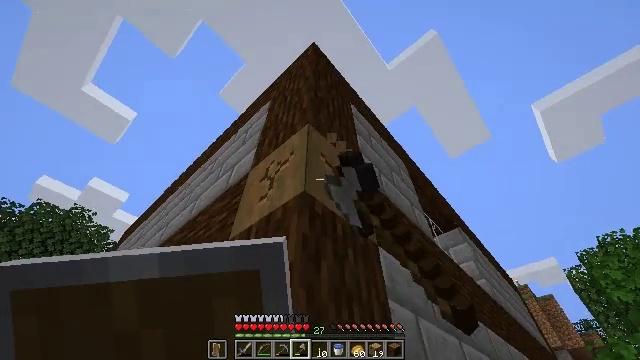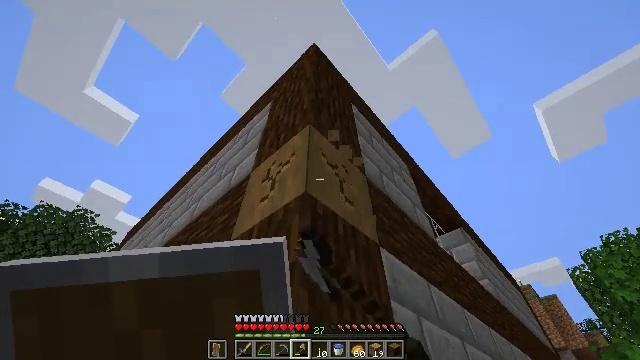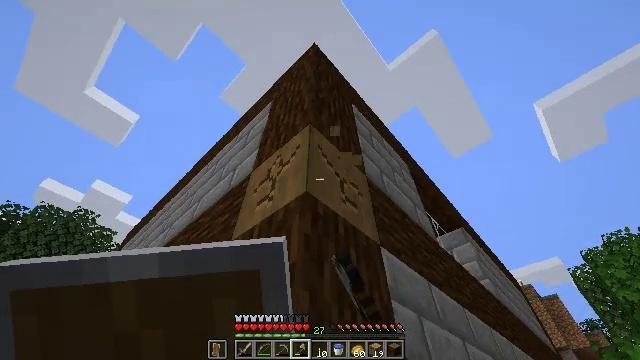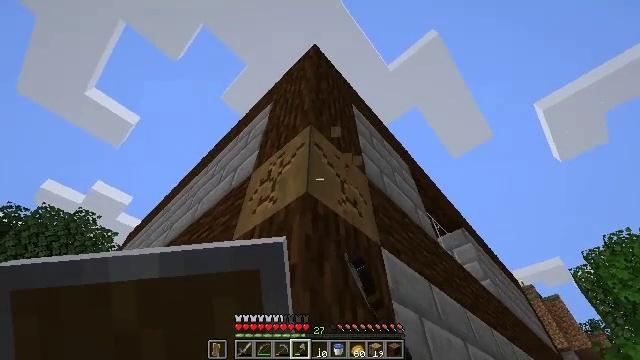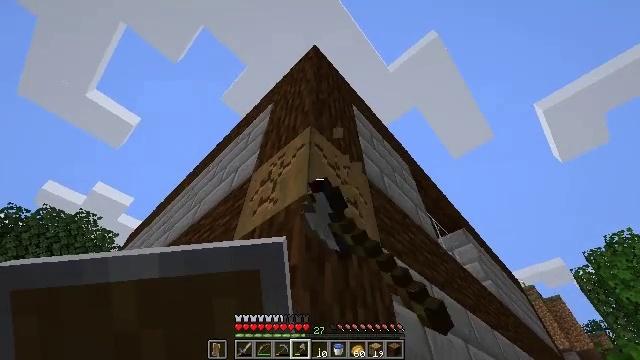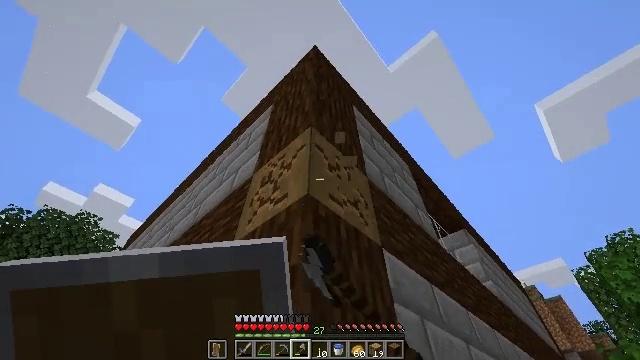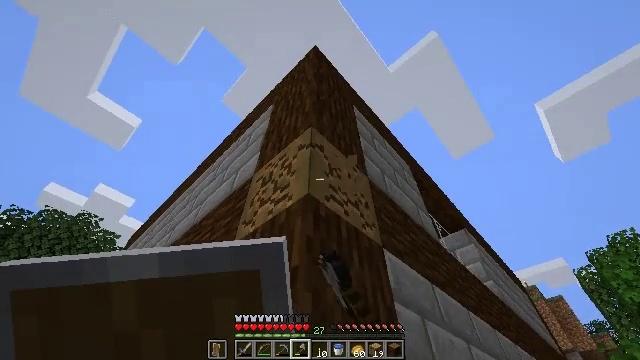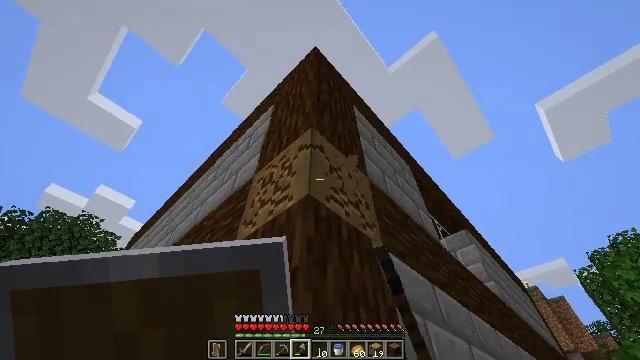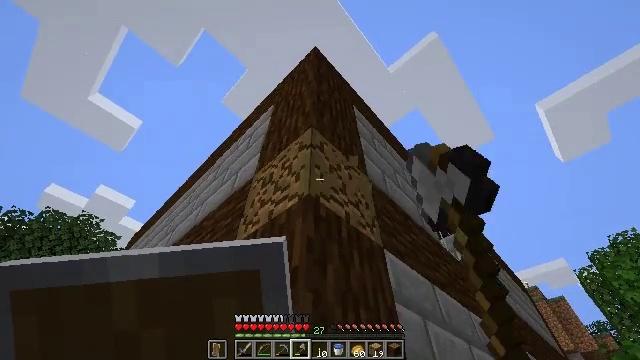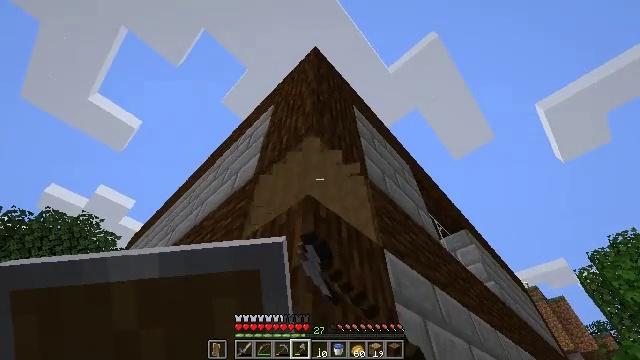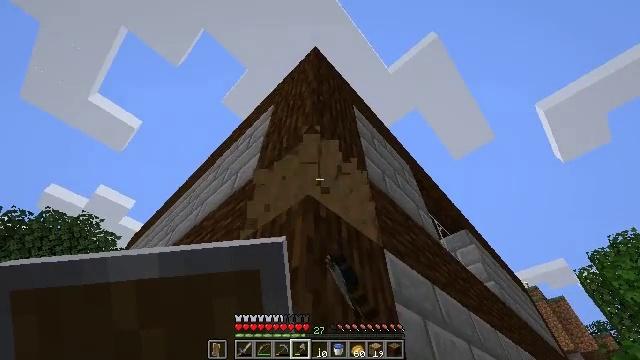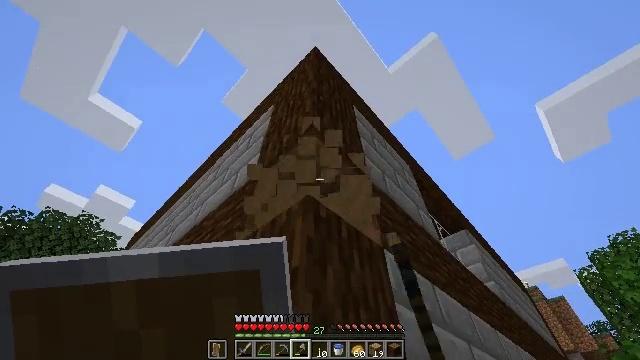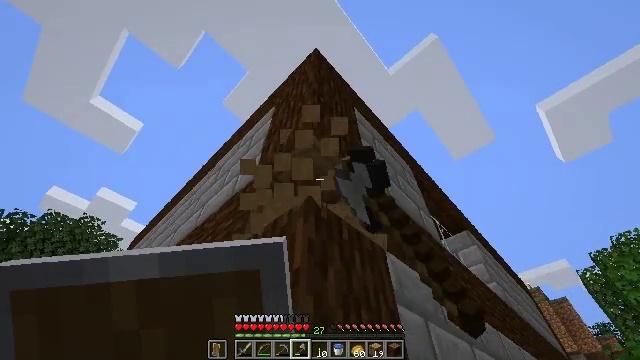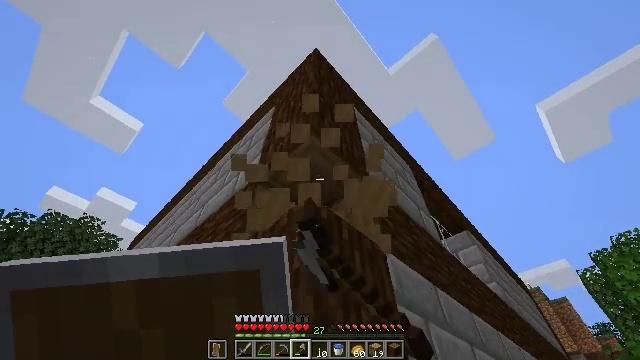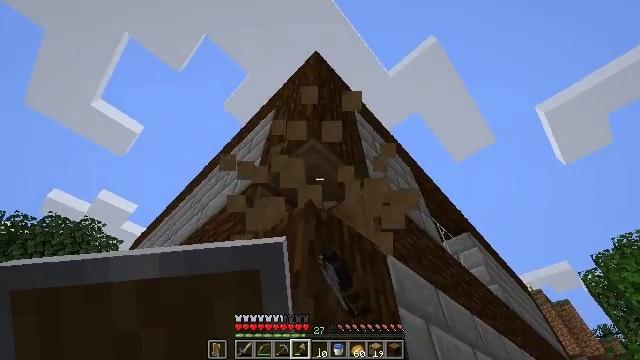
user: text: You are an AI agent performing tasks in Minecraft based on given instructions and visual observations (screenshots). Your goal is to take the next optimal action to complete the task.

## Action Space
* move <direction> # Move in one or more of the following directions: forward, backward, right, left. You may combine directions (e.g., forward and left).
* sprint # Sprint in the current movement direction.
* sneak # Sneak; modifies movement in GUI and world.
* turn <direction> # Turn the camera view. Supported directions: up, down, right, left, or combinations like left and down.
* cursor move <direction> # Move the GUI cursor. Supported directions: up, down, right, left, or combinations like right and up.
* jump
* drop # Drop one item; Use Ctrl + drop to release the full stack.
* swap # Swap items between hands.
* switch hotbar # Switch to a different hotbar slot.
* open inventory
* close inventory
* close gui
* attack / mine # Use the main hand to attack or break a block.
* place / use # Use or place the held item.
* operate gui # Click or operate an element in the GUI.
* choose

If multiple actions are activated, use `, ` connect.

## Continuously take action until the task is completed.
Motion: motion action
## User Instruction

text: Gather stripped spruce log from the tree.
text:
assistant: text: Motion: attack / mine
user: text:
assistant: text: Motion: attack / mine
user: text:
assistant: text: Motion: attack / mine
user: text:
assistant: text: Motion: attack / mine
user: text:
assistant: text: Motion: attack / mine
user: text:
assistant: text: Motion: attack / mine
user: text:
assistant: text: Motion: attack / mine
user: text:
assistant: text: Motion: attack / mine
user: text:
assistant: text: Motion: attack / mine
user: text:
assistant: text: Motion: attack / mine
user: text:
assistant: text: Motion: attack / mine
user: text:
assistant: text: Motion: attack / mine
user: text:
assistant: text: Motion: attack / mine
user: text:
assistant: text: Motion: attack / mine
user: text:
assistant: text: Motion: attack / mine